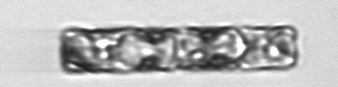
Label: Guinardia_delicatula